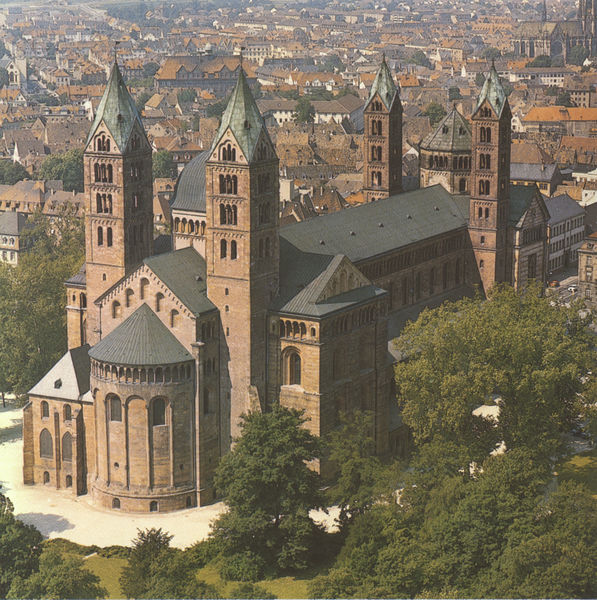
Titel: Dom St. Maria und St. Stephan
Standort: Speyer, Dom (EU - D - RP)
Schlagwörter: baum, gemälde, kirchturm, stadt, fenster, frankreich, dach, stein, kirche, gotik, turm, deutschland, bogen, perspektive, church, fotografie, bögen, vier, türme, dom, asphalt, münster, kathedrale, kirchenschiff, mittelalter, apsis, romanik, building, chor, roof, tower, trees, city, arke, arche, speyer, trier, staufer, speyrer dom, cathedral